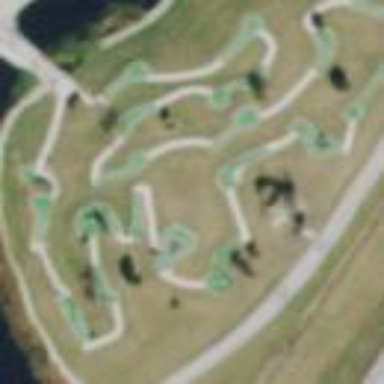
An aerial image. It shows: Miniature golf leisure land.